Question: I have spent at least 10 hours trying to figure out how to achieve the depicted layout with HTML and CSS and I've come up with nothing. I have searched endlessly and while a lot of answers seem to come close, I can't quite tweak it into place.
I just want to make a simple browser app that has a header, footer, menu bar on the left, and a map with a nav bar as the main content. I want the map to be constrained to the content div and not just "overflowing-but-hidden". And I would love if there were never any scrollbars, if everything just fit in place. Is this possible with CSS?

PLEASE PLEASE, I'm dying here!
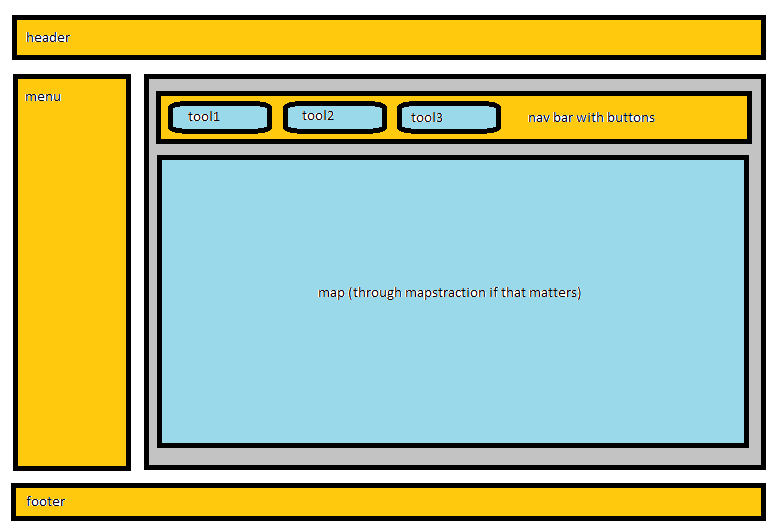
Answer: Of course you could just position everything fixed, it sounds to me as if you want something like that. (Concerning "never any scrollbars, everything just fit in place".)
If that is what you want, you could do something like the following:
'''
body,#header,#menu,#footer,#content {
position:fixed;
margin:0;
padding:0;
}
#header {
top:0;
left:0;
right:0;
width:auto;
height:40px;
}
#menu {
left:0;
top:45px;
bottom:35px;
height:auto;
width:120px;
}
#footer {
bottom:0;
left:0;
right:0;
width:auto;
height:30px;
}
#content {
right:0;
top:45px;
bottom:35px;
left:125px;
min-width:200px;
min-height:200px;
height:auto;
width:auto;
}
#navbar {
position:relative;
height:30px;
display:block;
min-width:200px;
}
#map {
position:absolute;
top:30px;
left:0;
right:0;
bottom:0;
width:auto;
height:auto;
}
'''
With something like this, every element will be and stay in place, and just the content will resize with the window. Although I must admit, that I didn't get the point of what you requested. I hope this kind of suits your needs.
To be honest, I kind of find your question a little bit odd, as you seem to be in need to learn some of the CSS basics.